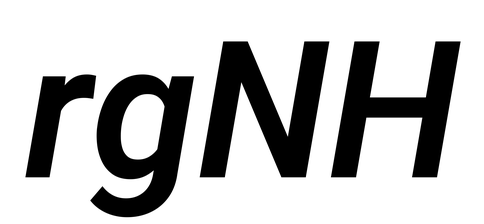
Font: Roboto-Italic_SemiBold_Italic